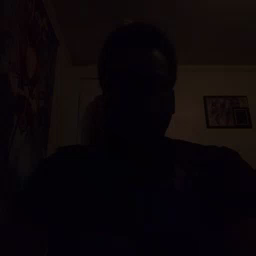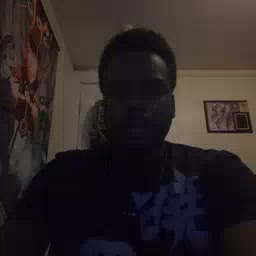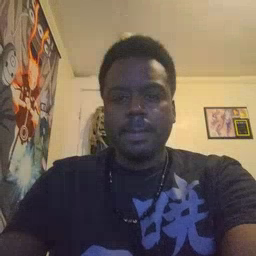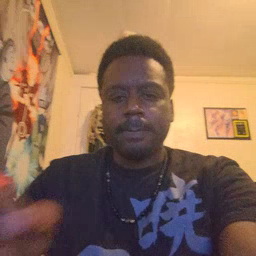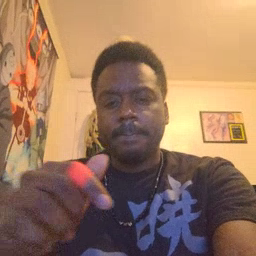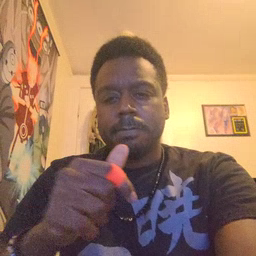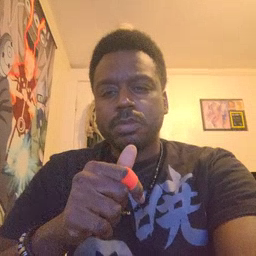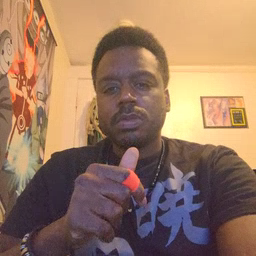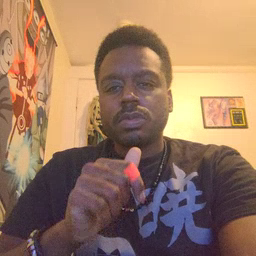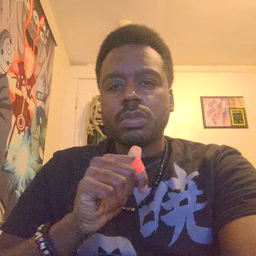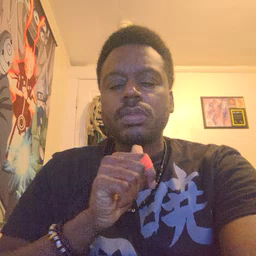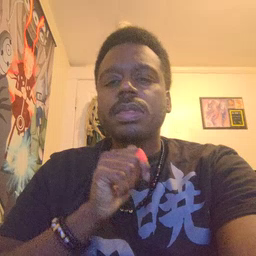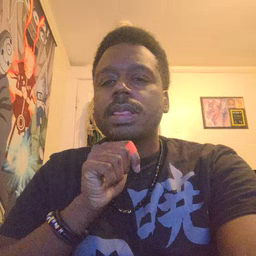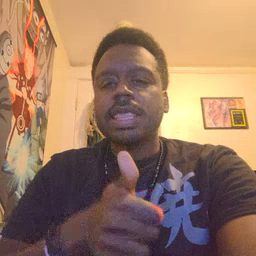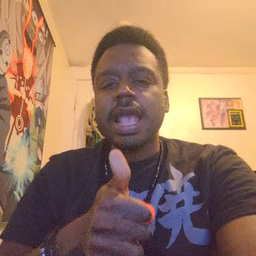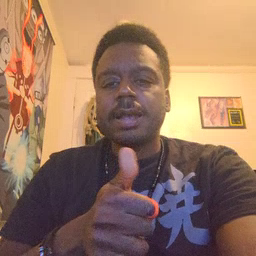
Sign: not